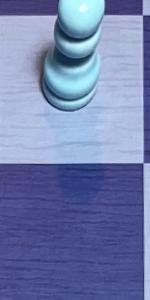
Label: Empty